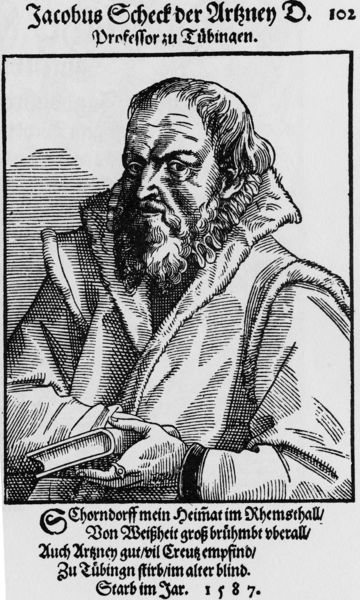
Titel: Bildnis des Jacob Degen Scheck (Schecius)
Künstler: Tobias Stimmer
Institution: (Seriendruck)
Schlagwörter: dunkel, hand, mann, schatten, weiß, hell, licht, mund, nase, ohr, profil, schwarz, stirn, zeichnung, blick, bart, augen, barock, bibel, falten, halten, kragen, pelz, rahmen, tod, ärmel, bildnis, hände, portrait, porträt, auge, gewand, haare, mantel, saum, blatt, brustbild, locken, renaissance, schulter, holzschnitt, schrift, grafik, rand, zeigefinger, finster, grimmig, jahreszahl, ring, name, buch, rechteck, druck, schraffur, stich, titel, illustration, text, überschrift, buchdruck, halbprofil, stirm, gelehrter, besatz, dürer, kupferstich, fraktur, stick, universität, professor, andachtsbild, bilnis, jacobus, jakobus, tübingen, neckar, nachruf, 16. jahrhundert, schorndorff, obituarium, nekrolog, 1587, scheck, kragen+schwarz, jacobus scheck